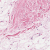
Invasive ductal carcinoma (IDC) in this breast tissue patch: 0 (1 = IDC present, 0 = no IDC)